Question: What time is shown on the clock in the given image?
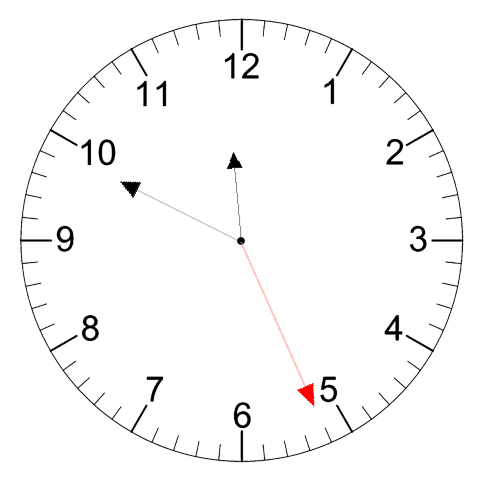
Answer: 11:49:26